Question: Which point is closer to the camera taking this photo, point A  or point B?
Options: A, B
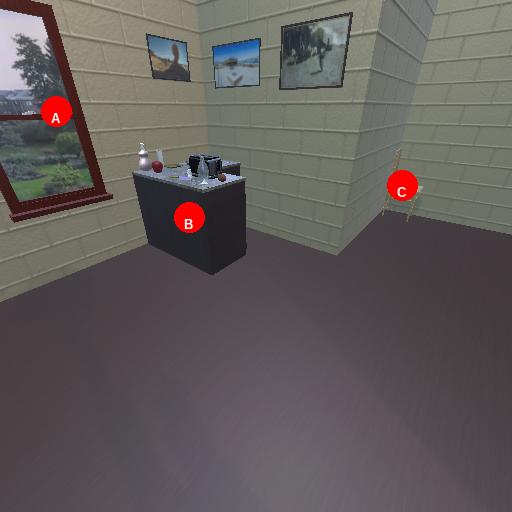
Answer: A